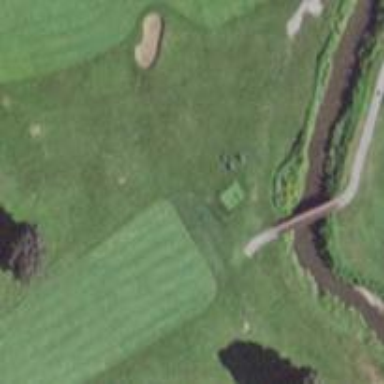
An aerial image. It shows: Service road used as golf cart path.